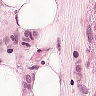
Metastatic tissue present: yes